Brain MRI, t2w sequence, axial 2D slice.
Patient: age 30, sex F, weight 75 kg, height 1.7 m
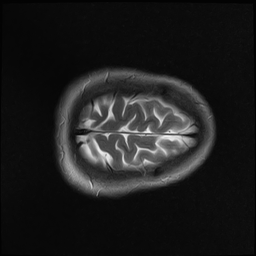